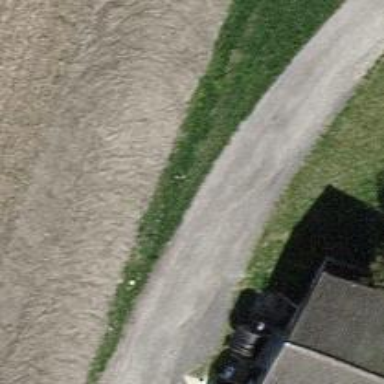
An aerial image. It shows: Gravel track with grade 2 quality.